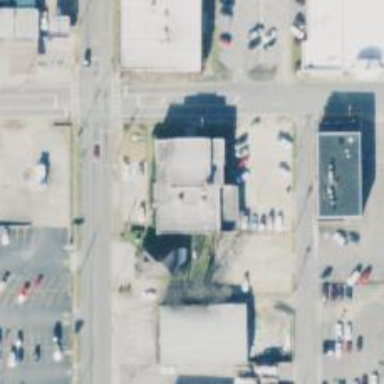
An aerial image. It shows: Post office.